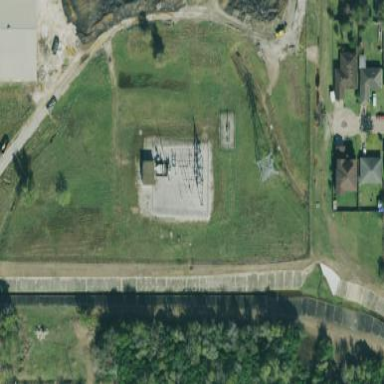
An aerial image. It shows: Outdoor industrial power substation.